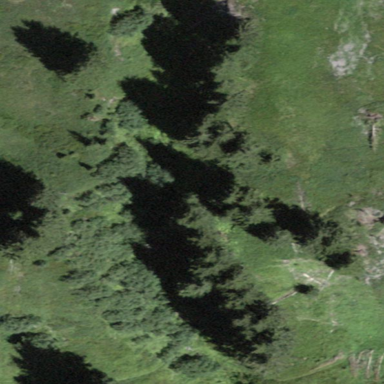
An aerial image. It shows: Beautiful woodland area.